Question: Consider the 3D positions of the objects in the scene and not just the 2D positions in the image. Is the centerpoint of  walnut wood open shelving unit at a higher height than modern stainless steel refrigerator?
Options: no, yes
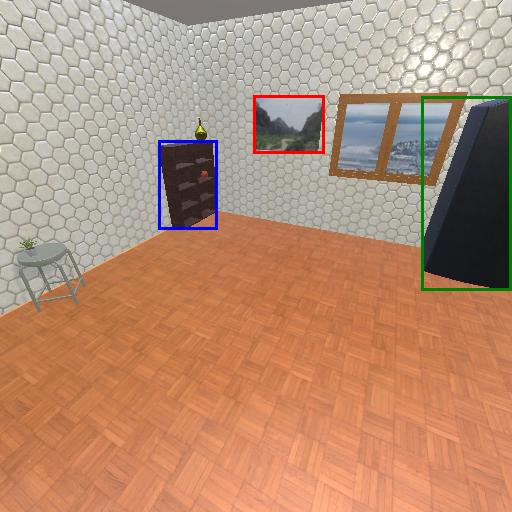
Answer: no